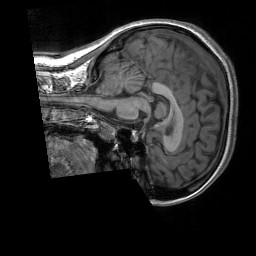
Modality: T1w
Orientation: sagittal
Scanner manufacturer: siemens
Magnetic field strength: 3 T
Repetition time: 1.76 s
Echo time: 0.0022 s